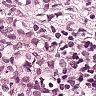
Metastatic tissue present: yes